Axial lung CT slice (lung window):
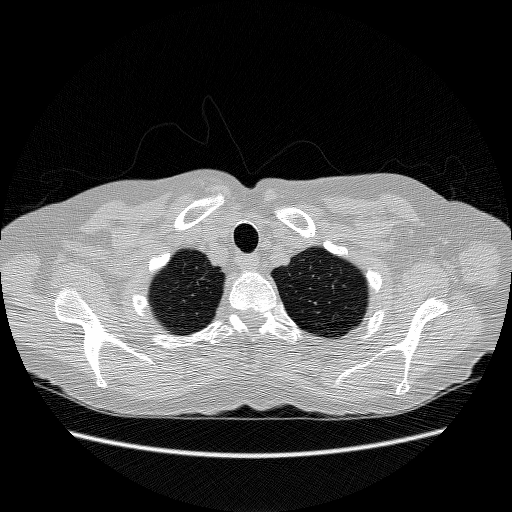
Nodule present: no